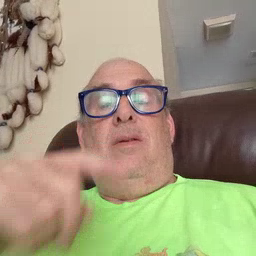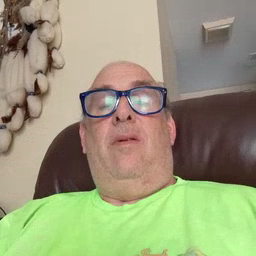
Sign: eye